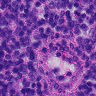
Metastatic tissue present: no